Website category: sports
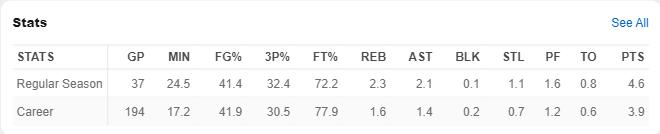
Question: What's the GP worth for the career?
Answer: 194

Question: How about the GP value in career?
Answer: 194

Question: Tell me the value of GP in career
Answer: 194

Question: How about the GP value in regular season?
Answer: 37

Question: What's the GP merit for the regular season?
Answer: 37

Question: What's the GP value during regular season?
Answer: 37

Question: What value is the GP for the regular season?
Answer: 37

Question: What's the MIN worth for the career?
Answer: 17.2

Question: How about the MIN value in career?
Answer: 17.2

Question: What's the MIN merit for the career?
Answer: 17.2

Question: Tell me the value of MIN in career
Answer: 17.2

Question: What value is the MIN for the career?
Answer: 17.2

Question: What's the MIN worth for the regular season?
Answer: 24.5

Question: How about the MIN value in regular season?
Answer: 24.5

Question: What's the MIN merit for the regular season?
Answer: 24.5

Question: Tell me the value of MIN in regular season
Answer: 24.5

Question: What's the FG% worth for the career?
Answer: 41.9

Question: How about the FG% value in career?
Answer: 41.9

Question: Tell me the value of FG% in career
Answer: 41.9

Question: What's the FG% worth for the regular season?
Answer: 41.4

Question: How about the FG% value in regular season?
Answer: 41.4

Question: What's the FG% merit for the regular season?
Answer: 41.4

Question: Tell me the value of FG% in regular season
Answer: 41.4

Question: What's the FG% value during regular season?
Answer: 41.4

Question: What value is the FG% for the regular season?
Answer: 41.4

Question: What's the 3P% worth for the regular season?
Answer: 32.4

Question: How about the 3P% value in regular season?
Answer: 32.4

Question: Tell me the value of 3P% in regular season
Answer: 32.4

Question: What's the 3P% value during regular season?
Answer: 32.4

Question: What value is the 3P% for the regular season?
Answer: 32.4

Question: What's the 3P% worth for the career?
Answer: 30.5

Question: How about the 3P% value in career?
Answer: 30.5

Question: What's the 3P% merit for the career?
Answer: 30.5

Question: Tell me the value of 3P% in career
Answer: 30.5

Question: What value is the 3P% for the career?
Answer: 30.5

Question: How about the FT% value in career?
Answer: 77.9

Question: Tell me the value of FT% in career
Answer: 77.9

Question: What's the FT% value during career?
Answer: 77.9

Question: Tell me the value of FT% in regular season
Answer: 72.2

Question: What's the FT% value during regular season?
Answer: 72.2

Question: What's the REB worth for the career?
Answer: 1.6

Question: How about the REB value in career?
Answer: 1.6

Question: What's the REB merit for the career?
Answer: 1.6

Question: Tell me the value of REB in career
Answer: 1.6

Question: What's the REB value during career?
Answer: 1.6

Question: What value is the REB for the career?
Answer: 1.6

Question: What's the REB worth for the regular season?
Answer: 2.3

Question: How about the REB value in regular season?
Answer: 2.3

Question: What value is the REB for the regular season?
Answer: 2.3

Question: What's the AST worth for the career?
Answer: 1.4

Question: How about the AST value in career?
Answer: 1.4

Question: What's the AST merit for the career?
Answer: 1.4

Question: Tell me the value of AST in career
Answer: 1.4

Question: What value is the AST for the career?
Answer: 1.4

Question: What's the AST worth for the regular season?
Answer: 2.1

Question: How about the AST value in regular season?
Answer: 2.1

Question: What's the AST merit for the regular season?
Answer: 2.1

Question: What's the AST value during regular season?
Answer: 2.1

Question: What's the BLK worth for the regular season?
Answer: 0.1

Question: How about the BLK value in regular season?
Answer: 0.1

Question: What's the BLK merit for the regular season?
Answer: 0.1

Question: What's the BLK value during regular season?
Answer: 0.1

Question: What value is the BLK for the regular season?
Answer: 0.1

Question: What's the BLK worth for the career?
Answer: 0.2